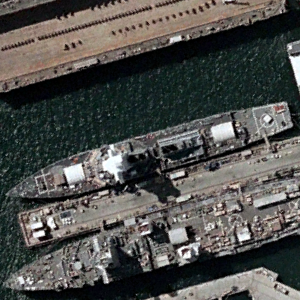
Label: destroyer